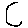
Label: moon